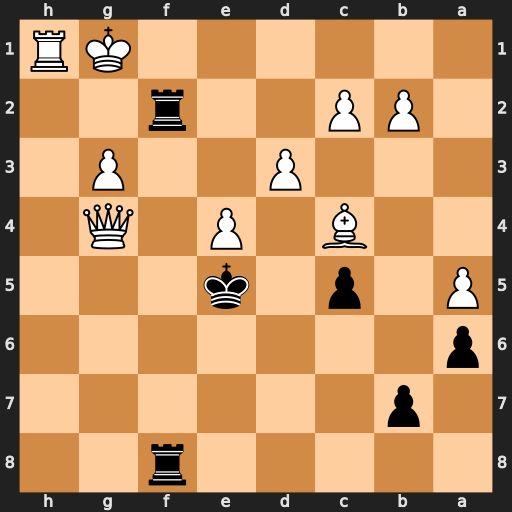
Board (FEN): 5r2/1p6/p7/P1p1k3/2B1P1Q1/3P2P1/1PP2r2/6KR
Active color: b
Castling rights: -
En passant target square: -
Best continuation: Rf1+ Kh2 R8f2+ Kh3 Rxh1#